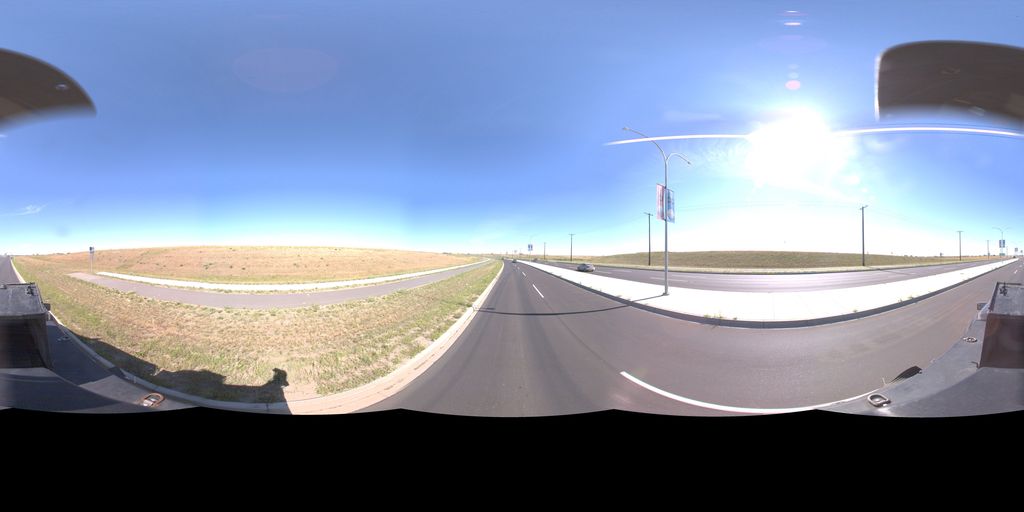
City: saskatoon